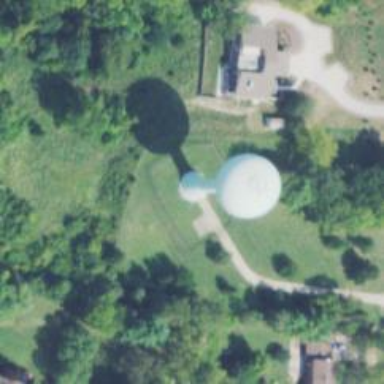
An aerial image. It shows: Water tower that is man-made.